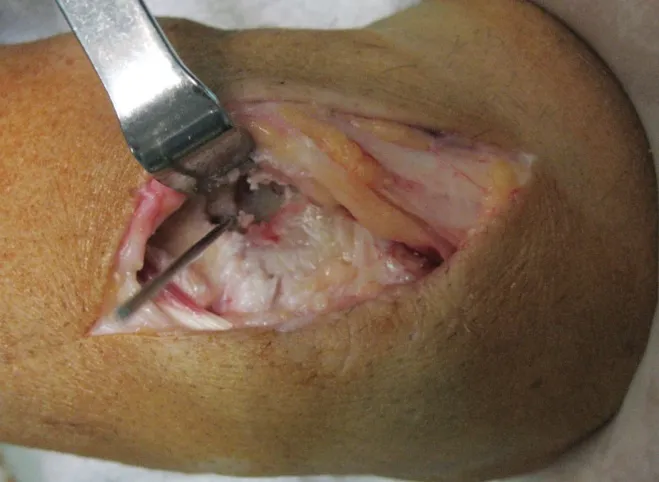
Intraoperative view showing the tumor and nidus.
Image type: medical_photograph (other_medical_photograph)